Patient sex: M
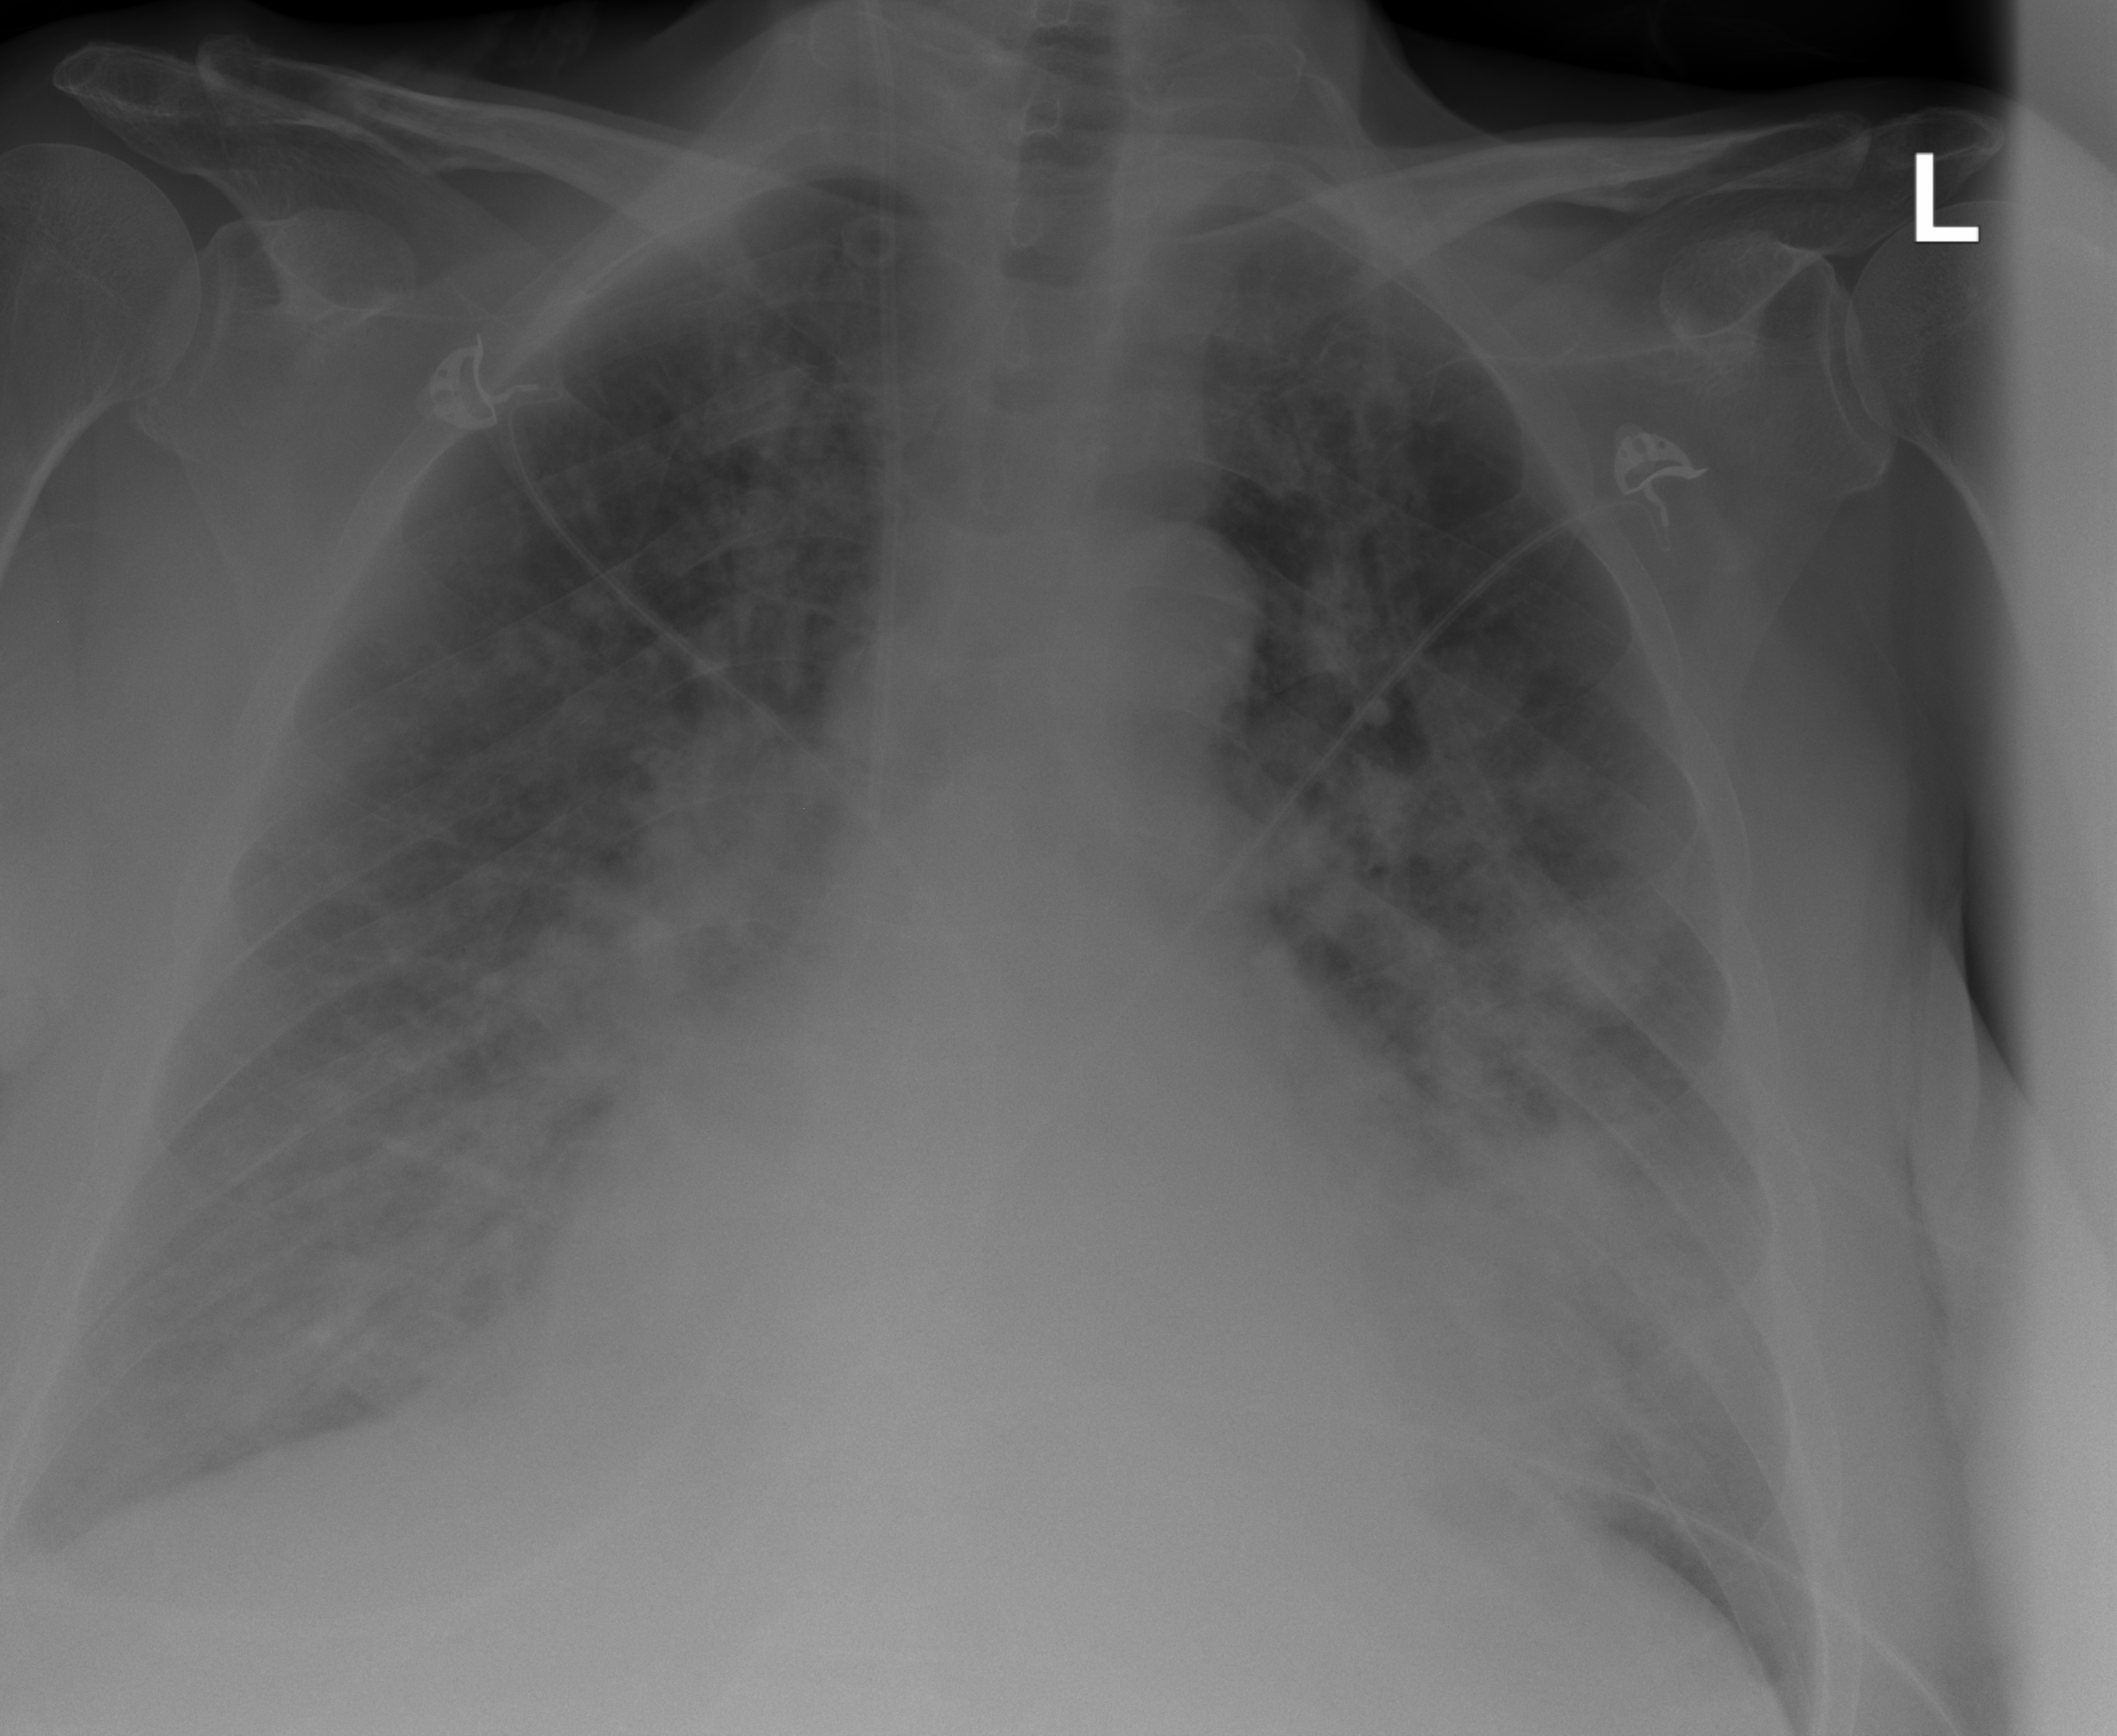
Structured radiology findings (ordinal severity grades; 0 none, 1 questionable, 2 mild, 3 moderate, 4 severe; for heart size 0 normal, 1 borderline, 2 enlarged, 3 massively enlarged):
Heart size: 1
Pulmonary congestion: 2
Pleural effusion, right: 2
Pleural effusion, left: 2
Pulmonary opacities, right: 2
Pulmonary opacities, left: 3
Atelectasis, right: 1
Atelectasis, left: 2